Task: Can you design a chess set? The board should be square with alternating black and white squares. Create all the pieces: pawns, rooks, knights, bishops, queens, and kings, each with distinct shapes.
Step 2783:
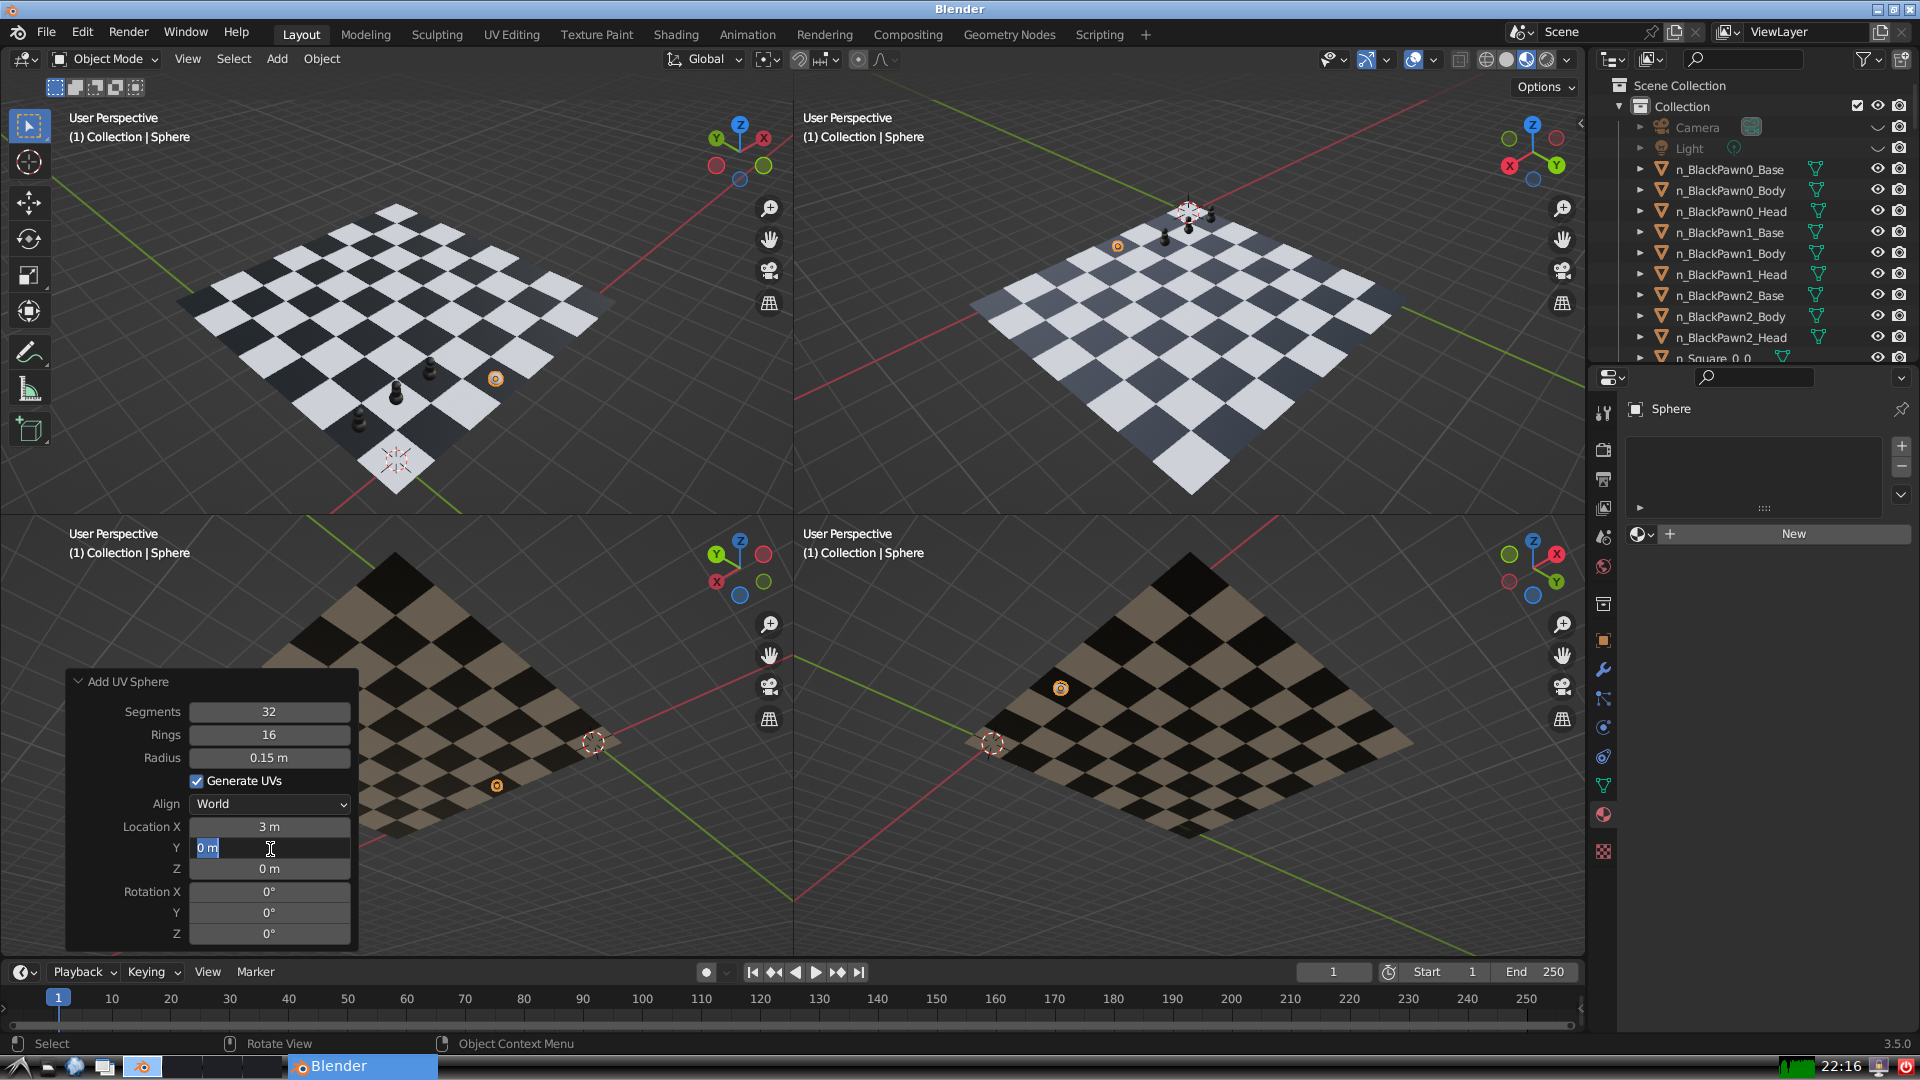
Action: input_text: 1.0